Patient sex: F
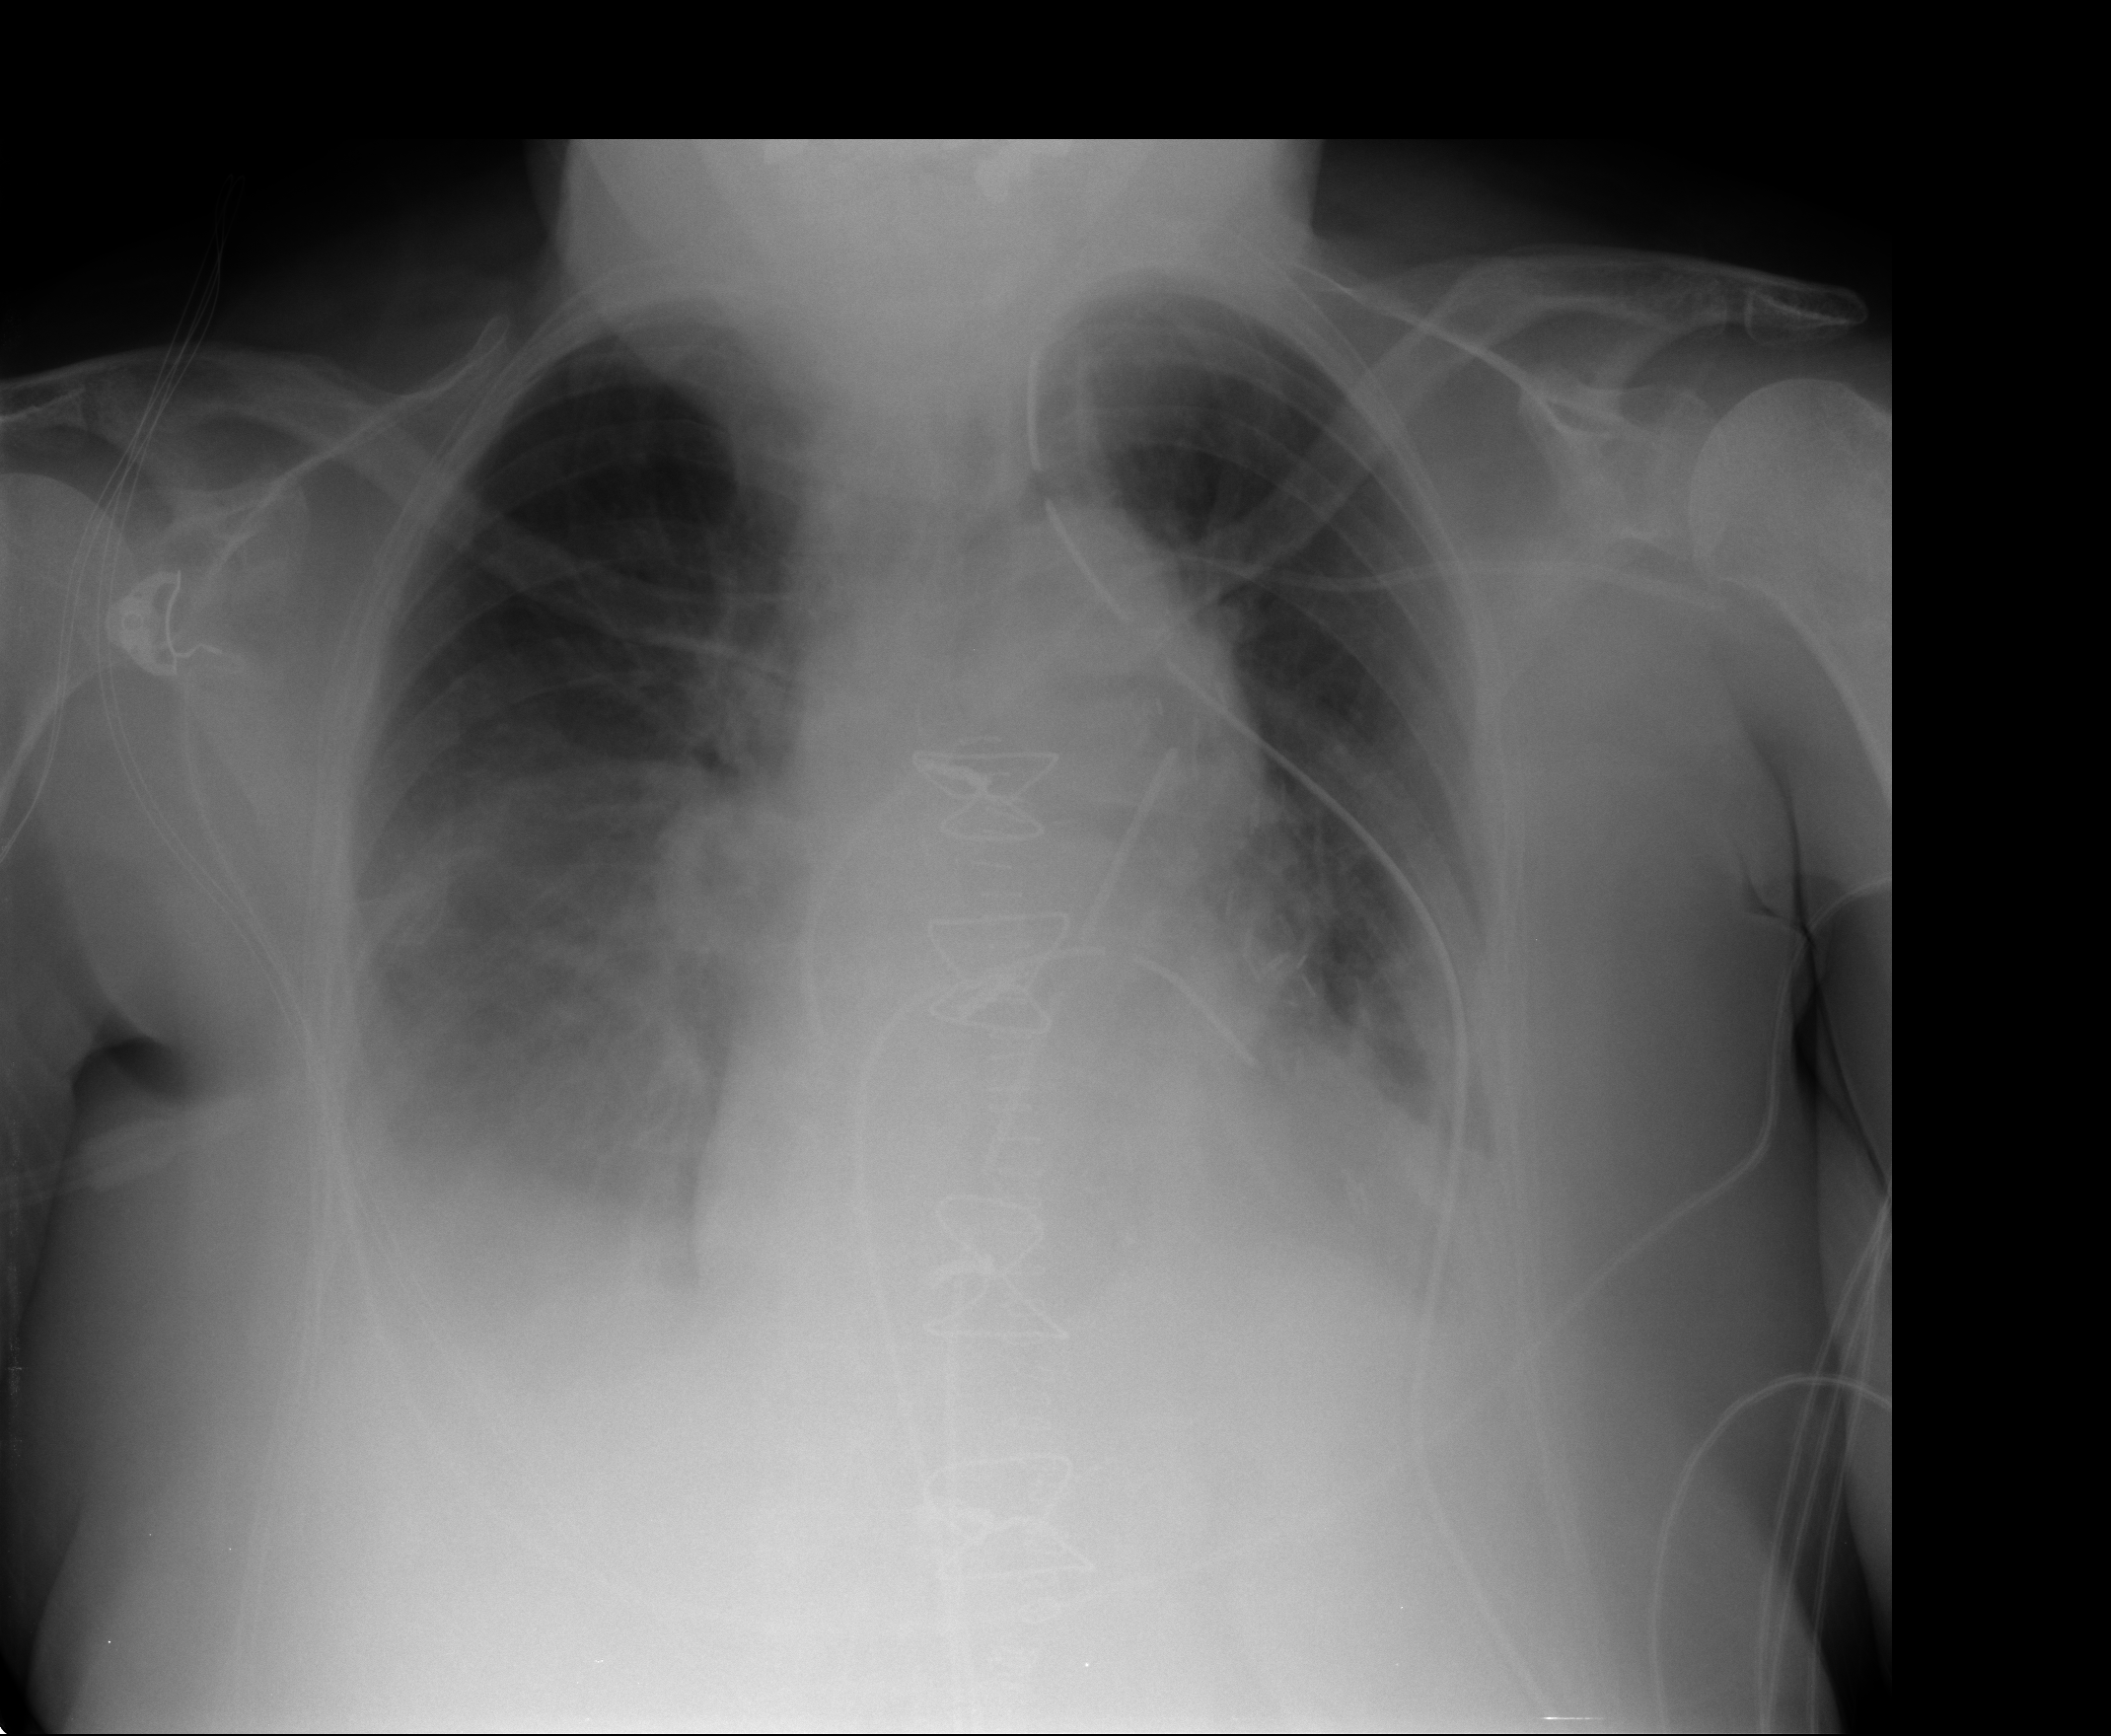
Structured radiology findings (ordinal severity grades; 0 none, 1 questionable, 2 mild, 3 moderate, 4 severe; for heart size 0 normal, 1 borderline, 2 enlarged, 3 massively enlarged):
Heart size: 2
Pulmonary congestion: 1
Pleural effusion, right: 2
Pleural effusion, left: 2
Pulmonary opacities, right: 2
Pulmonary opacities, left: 2
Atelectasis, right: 3
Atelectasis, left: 3